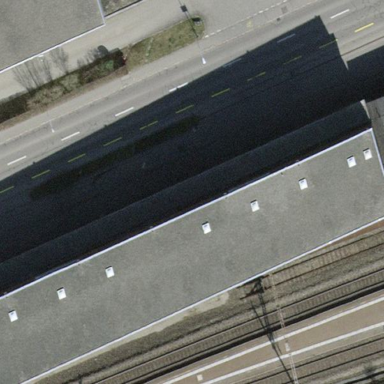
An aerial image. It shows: Warehouse.